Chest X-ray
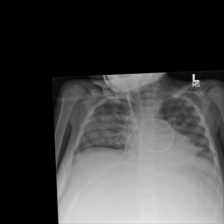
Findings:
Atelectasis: negative
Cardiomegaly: negative
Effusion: negative
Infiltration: positive
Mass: negative
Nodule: negative
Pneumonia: negative
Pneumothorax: negative
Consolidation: negative
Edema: negative
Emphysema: negative
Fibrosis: negative
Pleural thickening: negative
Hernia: negative